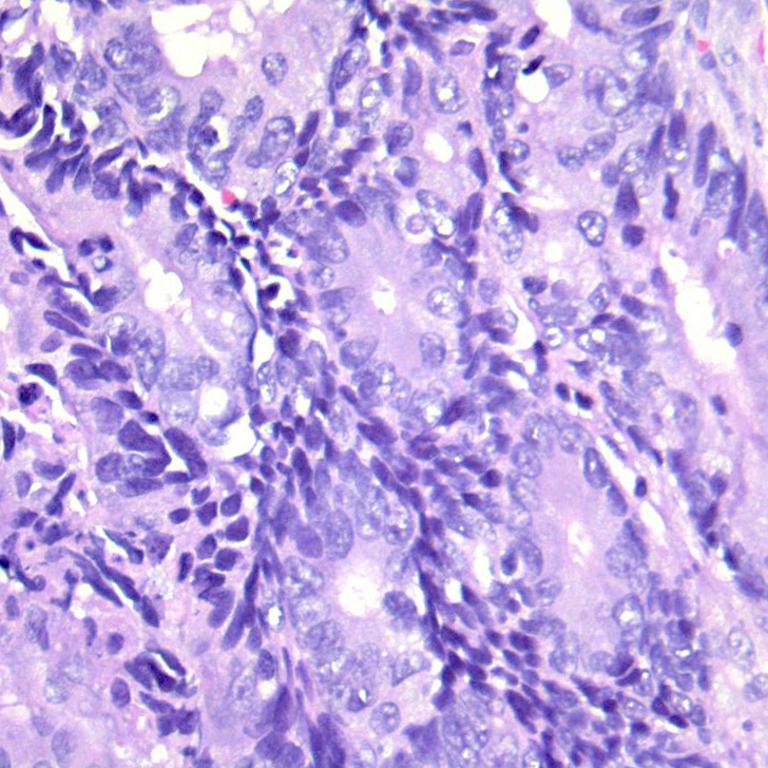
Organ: colon
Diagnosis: adenocarcinomas